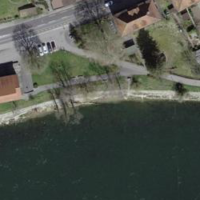
EUNIS habitat code: 54
Species observed at this site:
Cornus sanguinea